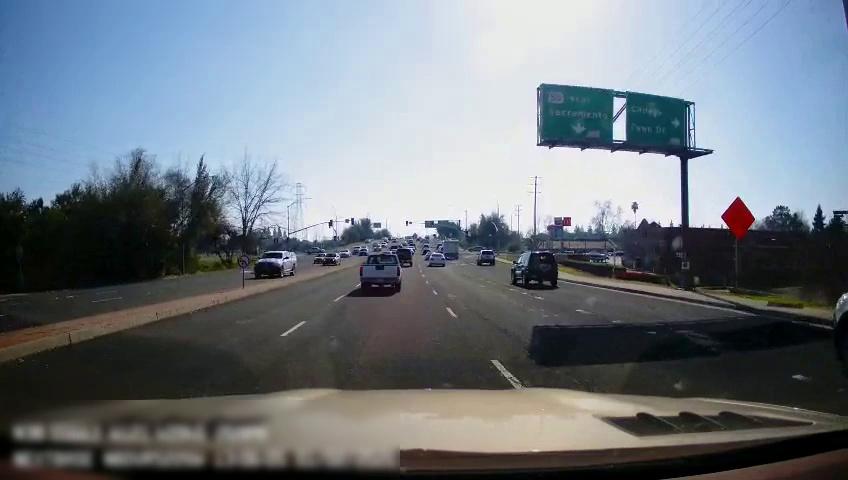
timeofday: Day
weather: Sunny
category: Drivable Space
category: Drivable Space
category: Vehicles | Truck
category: Vehicles | Truck
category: Vehicles | SUV
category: Vehicles | SUV
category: Vehicles | Car
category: Vehicles | Car
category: Vehicles | Car
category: Vehicles | Truck
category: Vehicles | SUV
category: Vehicles | SUV
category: Vehicles | SUV
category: Vehicles | Car
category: Vehicles | Other LV
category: Lanes | Current Lane
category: Lanes | Current Lane
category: Lanes | Alternate Lane
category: Lanes | Alternate Lane
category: Lanes | Opposite Lane
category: Traffic | Signs
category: Traffic | Signs
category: Traffic | Signs